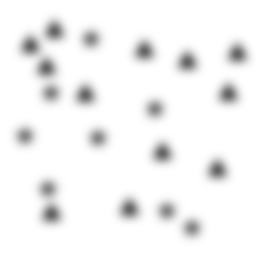
Squares: 0
Triangles: 12
Stars: 8
Total shapes: 20